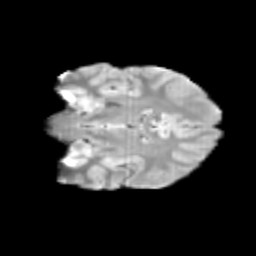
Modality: T2w
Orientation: coronal
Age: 12
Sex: male
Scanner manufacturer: siemens
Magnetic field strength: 3 T
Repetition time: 3.8 s
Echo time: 0.07 s